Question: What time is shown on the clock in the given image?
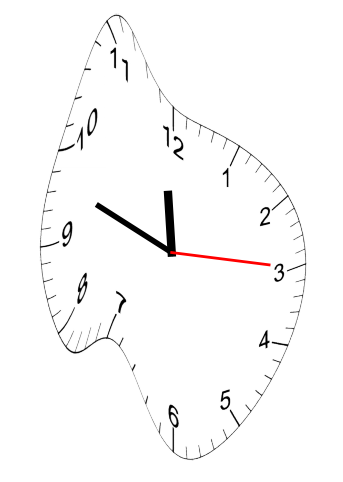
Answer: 11:48:15